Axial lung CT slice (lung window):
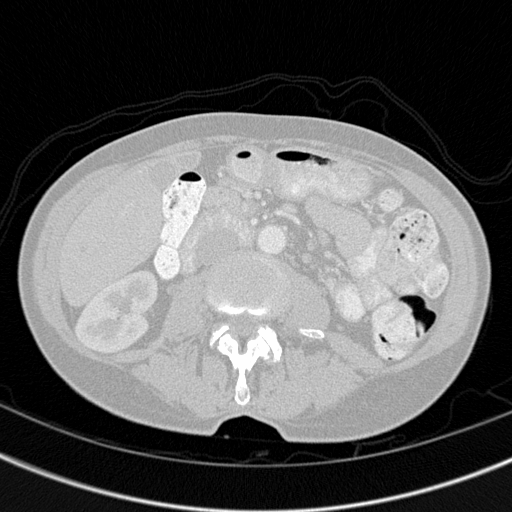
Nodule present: no